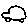
Label: car